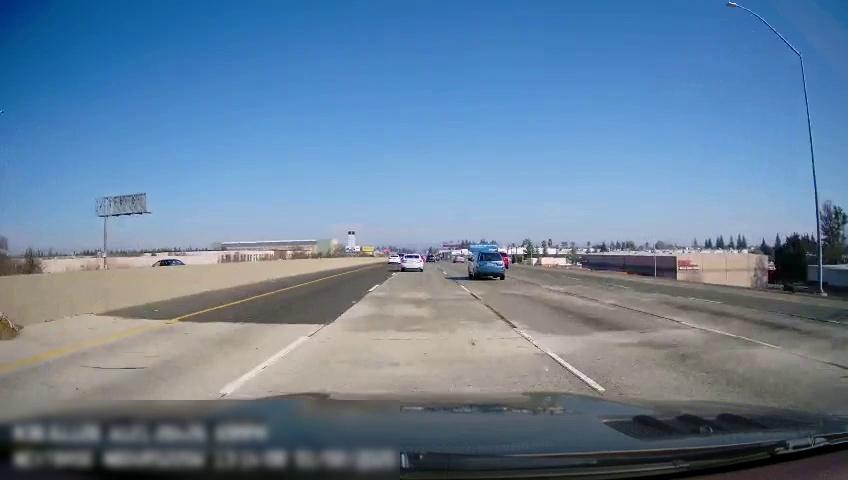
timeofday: Day
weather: Sunny
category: Vehicles | Car
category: Drivable Space
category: Vehicles | Car
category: Vehicles | Van
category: Vehicles | SUV
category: Vehicles | Car
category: Vehicles | Car
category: Vehicles | Car
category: Lanes | Alternate Lane
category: Lanes | Alternate Lane
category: Lanes | Current Lane
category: Lanes | Current Lane
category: Lanes | Alternate Lane
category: Traffic | Signs